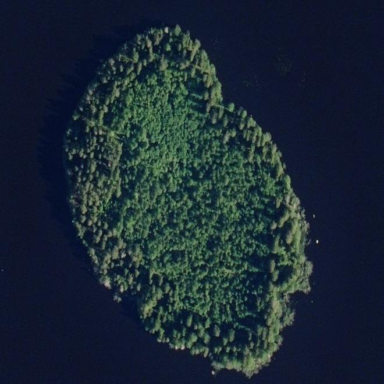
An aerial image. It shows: Evergreen needle-leaved woodland on islet.